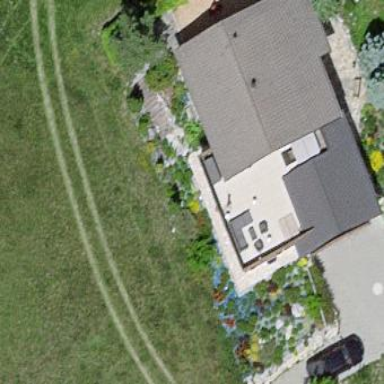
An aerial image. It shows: Simple house.